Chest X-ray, PA view. Patient: 81 years old, sex M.
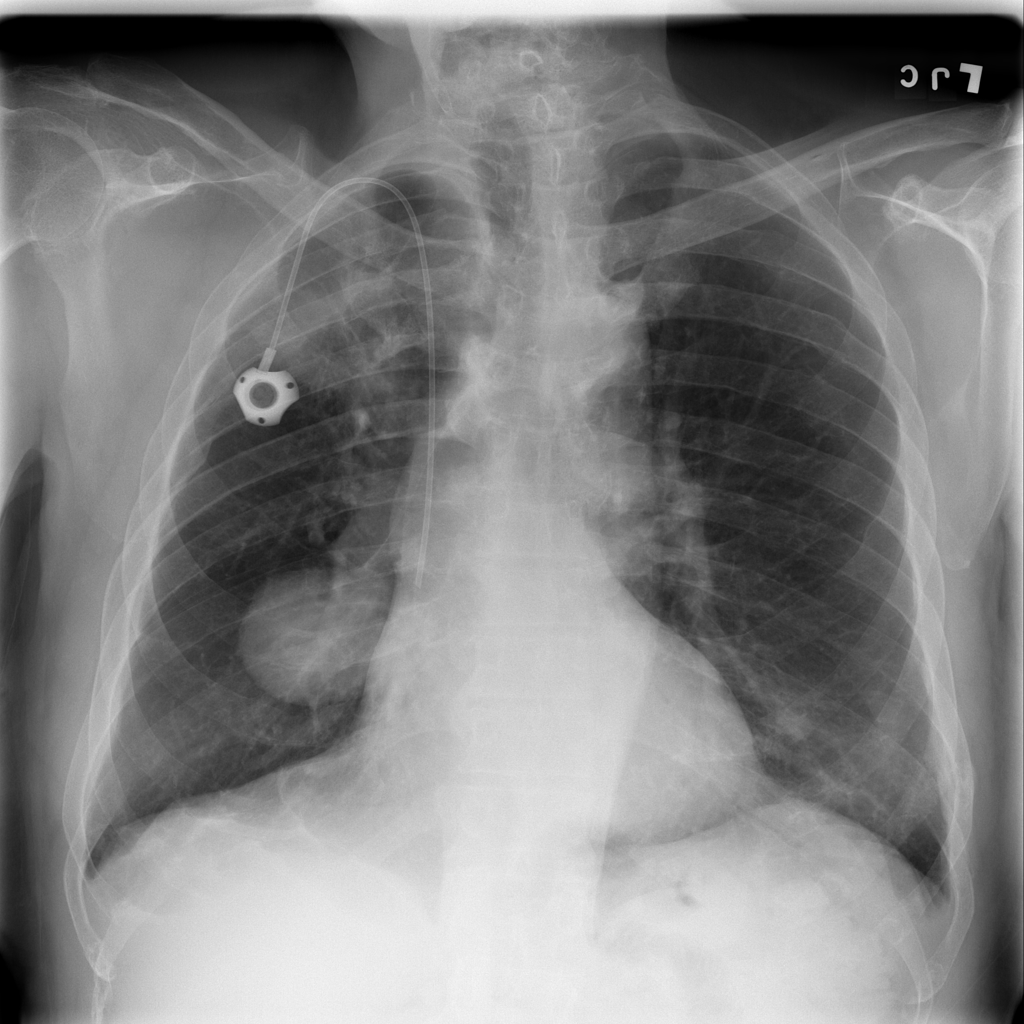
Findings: Mass, Nodule